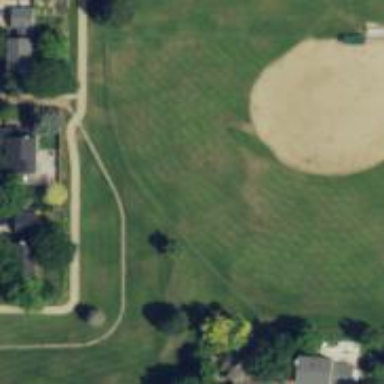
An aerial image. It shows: Baseball pitch for leisure land.